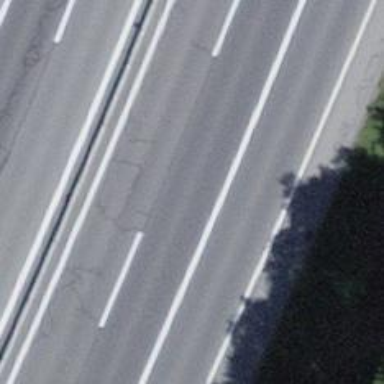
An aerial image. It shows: Trunk highway.